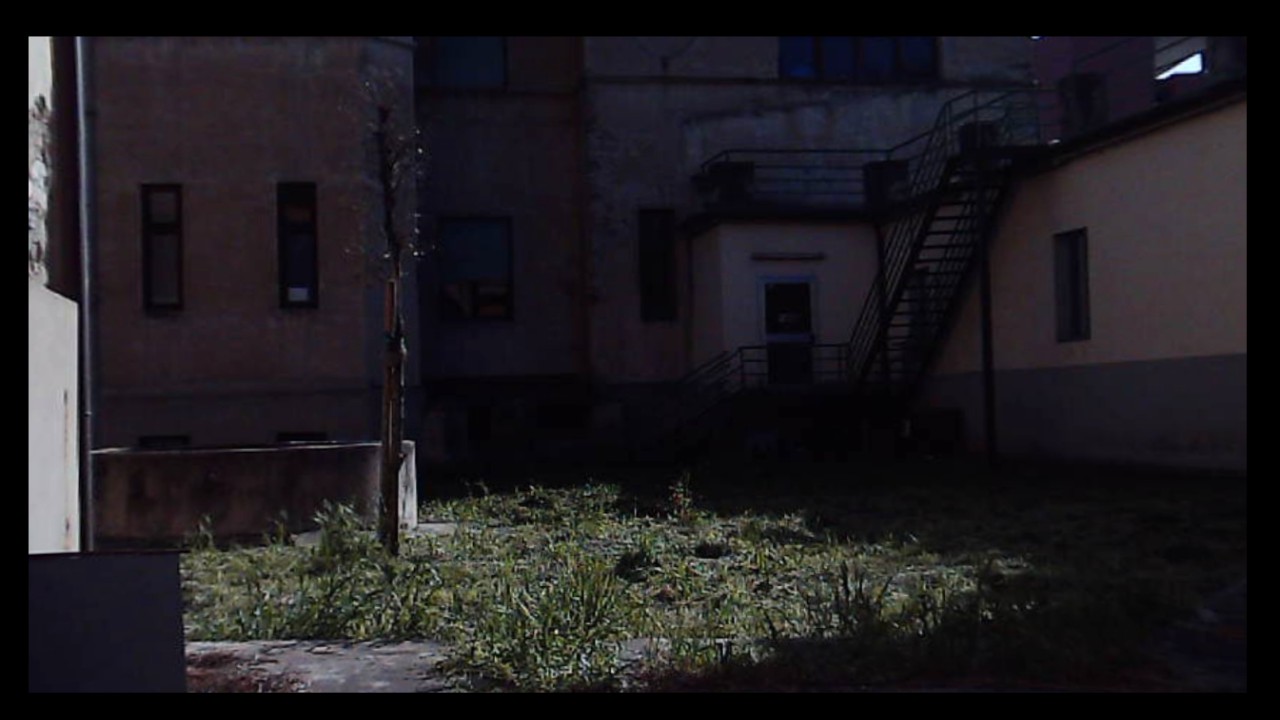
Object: Betafpv air75